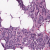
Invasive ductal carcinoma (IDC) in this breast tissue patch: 1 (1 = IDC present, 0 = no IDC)